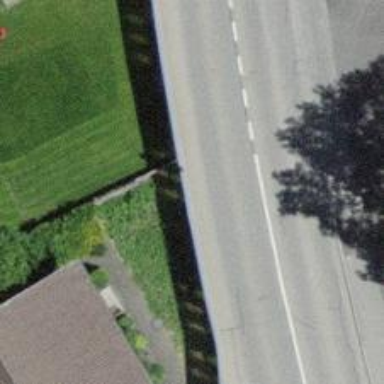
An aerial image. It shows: Wall is shown in the image.